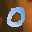
Label: 0